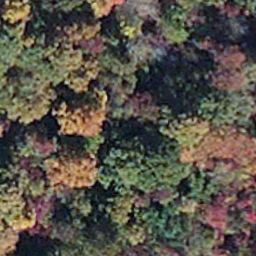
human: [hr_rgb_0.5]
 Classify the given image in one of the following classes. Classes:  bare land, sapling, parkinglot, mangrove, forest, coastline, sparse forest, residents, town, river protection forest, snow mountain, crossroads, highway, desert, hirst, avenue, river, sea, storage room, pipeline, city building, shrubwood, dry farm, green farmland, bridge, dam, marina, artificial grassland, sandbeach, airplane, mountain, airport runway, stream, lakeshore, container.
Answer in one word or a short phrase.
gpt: mangrove